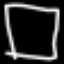
Label: square